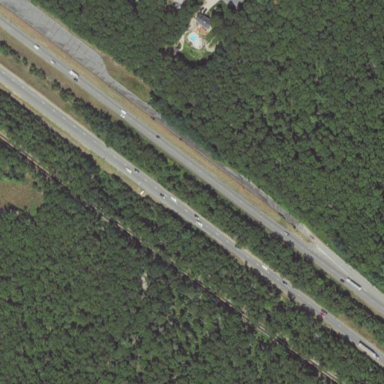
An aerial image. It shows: Rest area on the road.